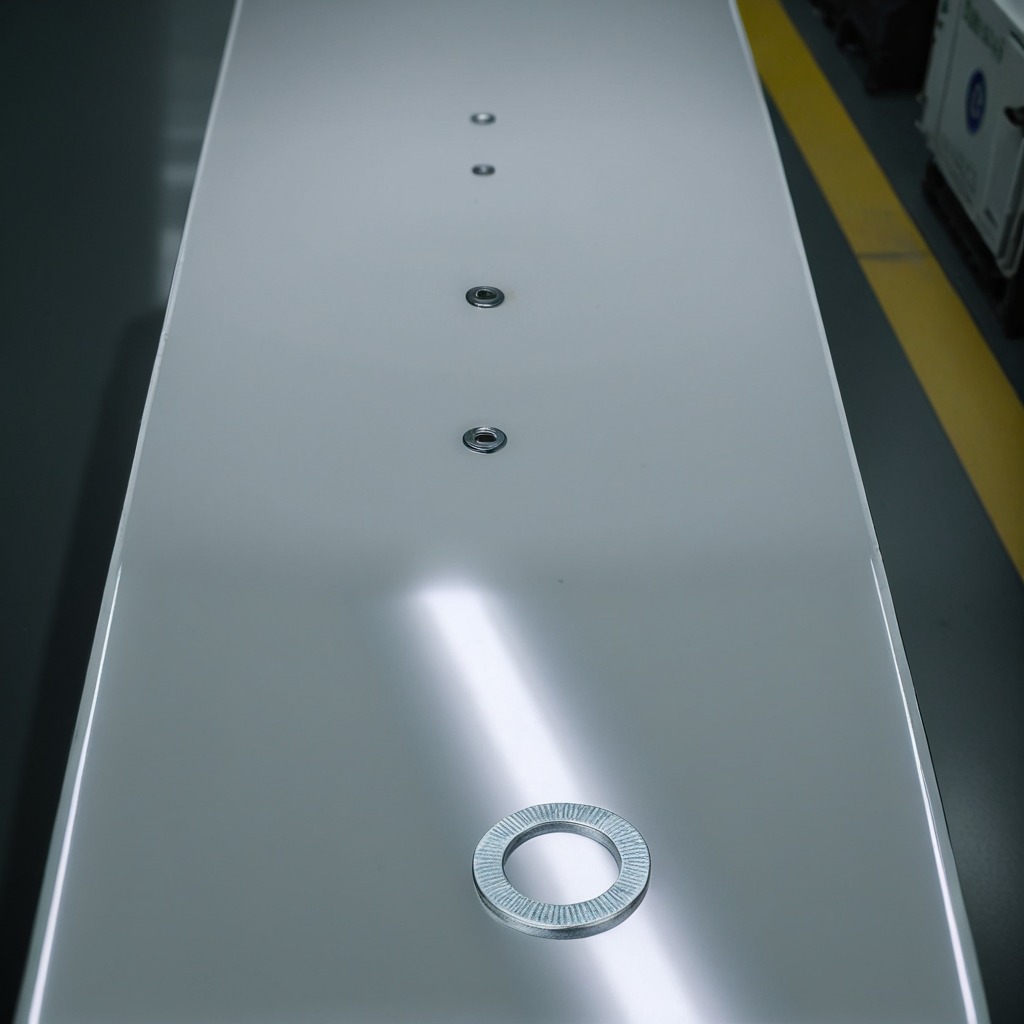
A flat metal washer is lying on the table in the ship maintenance bay.